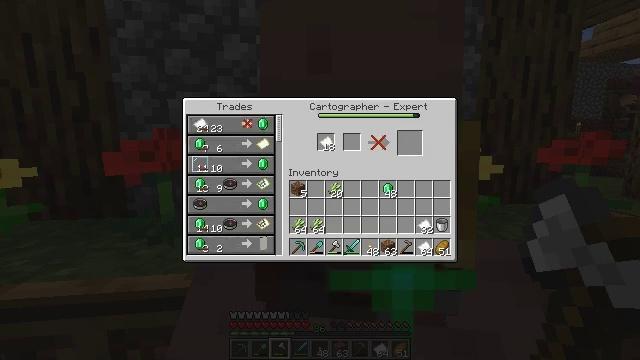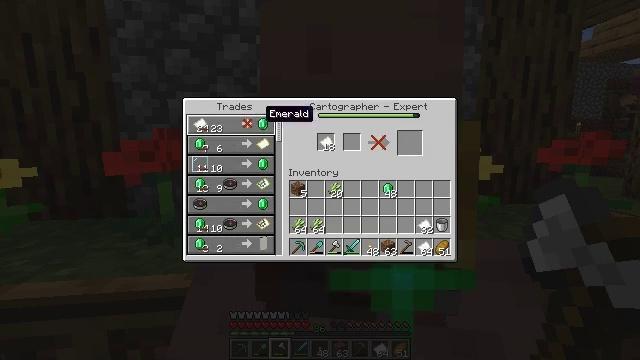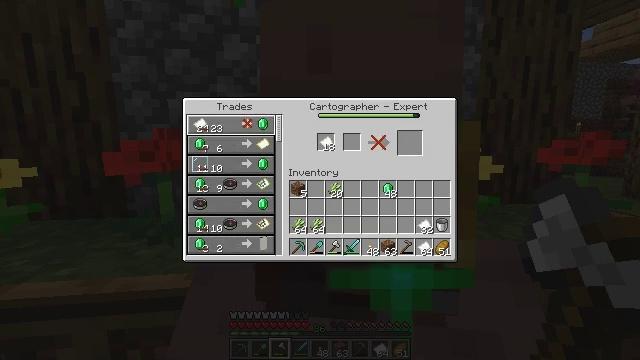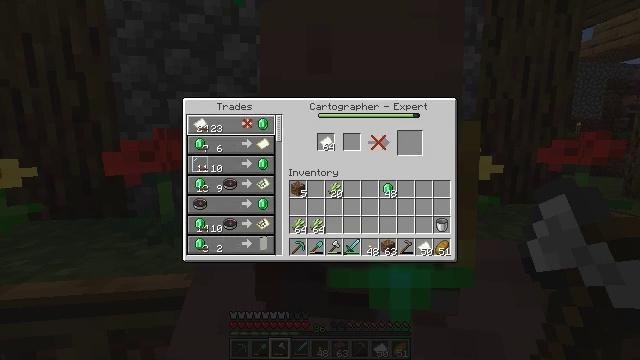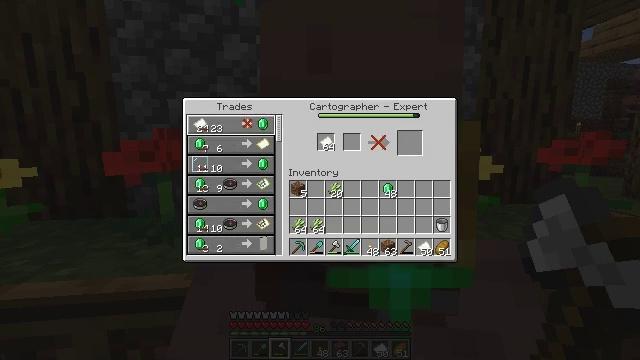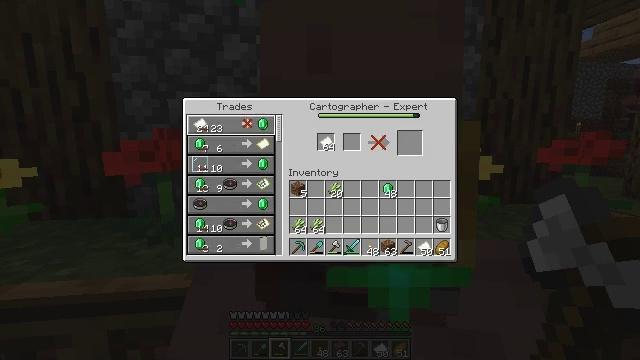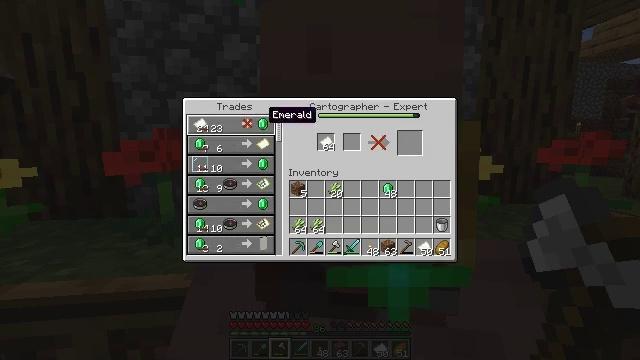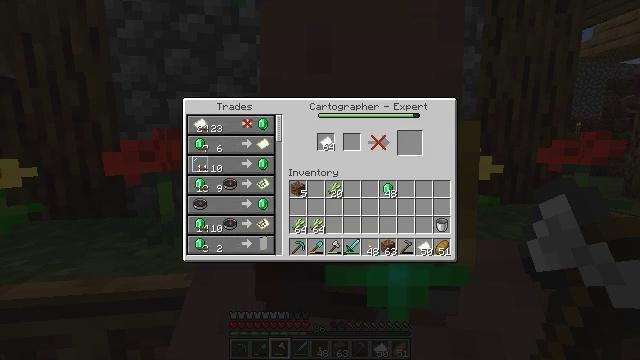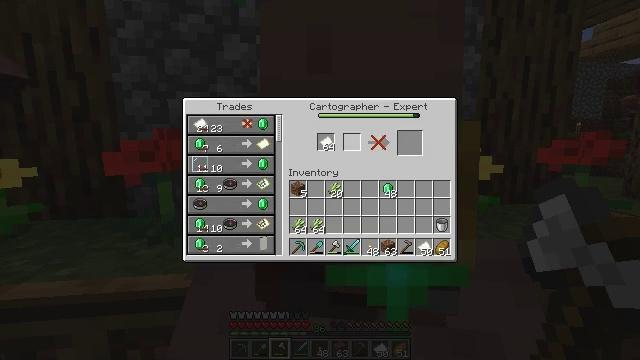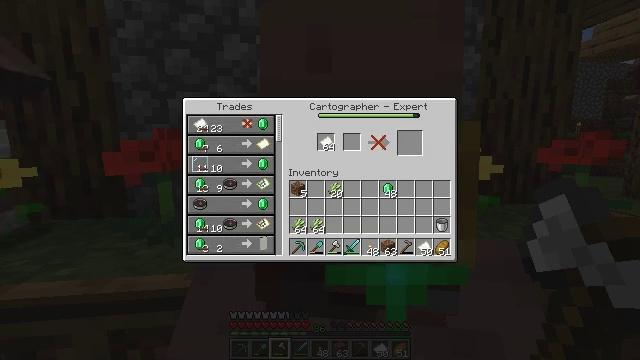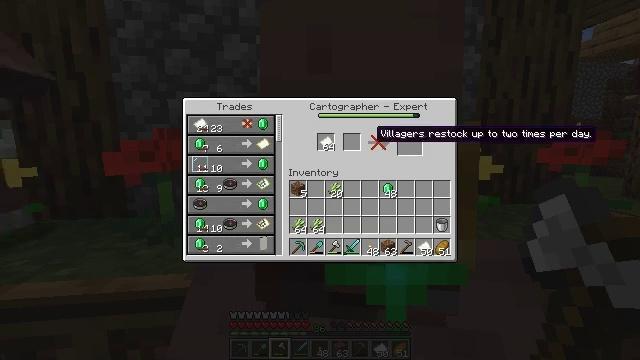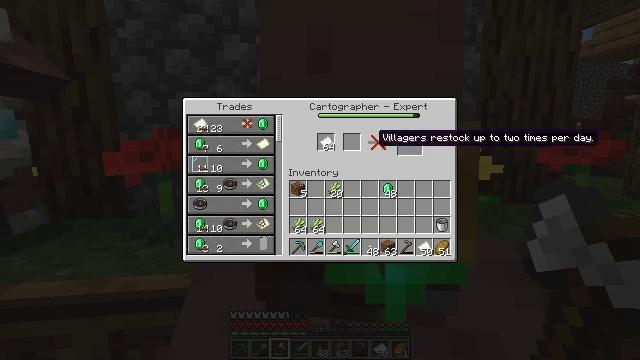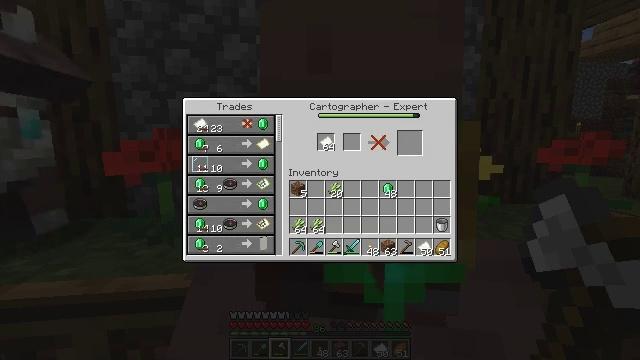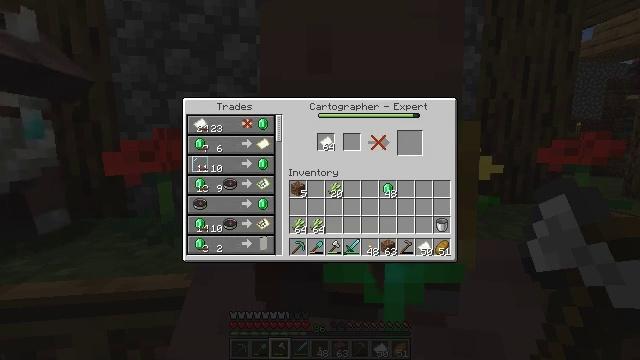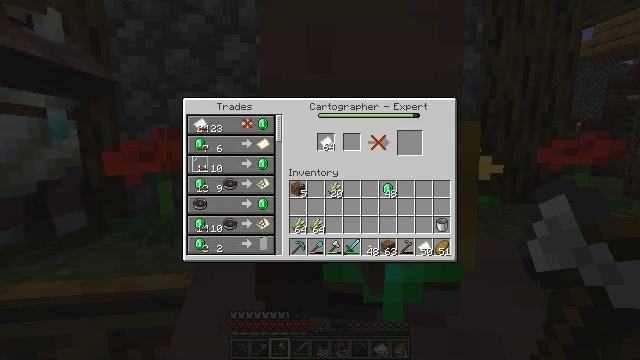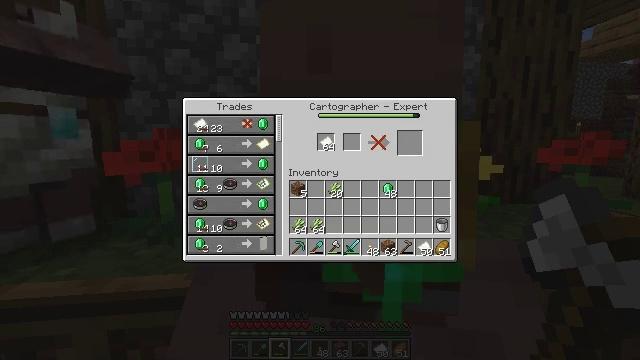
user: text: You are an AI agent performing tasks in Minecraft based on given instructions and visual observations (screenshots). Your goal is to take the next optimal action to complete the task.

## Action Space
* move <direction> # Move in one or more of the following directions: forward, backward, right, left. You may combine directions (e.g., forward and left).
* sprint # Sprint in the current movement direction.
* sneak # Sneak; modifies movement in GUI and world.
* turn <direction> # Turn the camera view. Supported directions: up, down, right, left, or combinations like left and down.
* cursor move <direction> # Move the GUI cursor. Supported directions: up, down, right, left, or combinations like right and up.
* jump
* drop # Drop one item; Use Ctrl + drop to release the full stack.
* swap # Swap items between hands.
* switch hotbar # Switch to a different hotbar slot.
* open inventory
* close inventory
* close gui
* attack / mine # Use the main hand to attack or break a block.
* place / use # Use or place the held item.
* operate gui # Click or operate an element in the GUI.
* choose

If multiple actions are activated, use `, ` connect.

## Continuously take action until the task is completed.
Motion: motion action
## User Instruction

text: Gather sugar cane for crafting.
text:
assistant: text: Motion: sneak, cursor move left, open gui
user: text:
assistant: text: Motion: sneak, cursor move left
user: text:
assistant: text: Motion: sneak, operate gui
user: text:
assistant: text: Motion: sneak, operate gui
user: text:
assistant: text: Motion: sneak, operate gui
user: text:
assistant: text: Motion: sneak, cursor move right
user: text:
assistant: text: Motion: sneak, cursor move right
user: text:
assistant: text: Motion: sneak, cursor move right
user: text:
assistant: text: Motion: sneak, cursor move right
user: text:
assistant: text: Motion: sneak
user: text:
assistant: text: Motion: sneak
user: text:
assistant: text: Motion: sneak, cursor move down
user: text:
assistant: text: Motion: sneak
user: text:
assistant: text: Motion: sneak, cursor move left
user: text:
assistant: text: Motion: sneak, cursor move left
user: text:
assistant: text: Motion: cursor move left
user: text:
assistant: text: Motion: cursor move left
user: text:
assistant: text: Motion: cursor move left
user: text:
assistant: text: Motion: cursor move left
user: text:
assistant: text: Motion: cursor move left
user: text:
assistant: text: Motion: cursor move left
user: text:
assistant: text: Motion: no_op
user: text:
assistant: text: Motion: no_op
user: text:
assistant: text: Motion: no_op
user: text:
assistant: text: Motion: no_op
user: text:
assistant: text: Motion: no_op
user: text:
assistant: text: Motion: no_op
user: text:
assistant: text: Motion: no_op
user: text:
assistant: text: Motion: no_op
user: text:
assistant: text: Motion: no_op